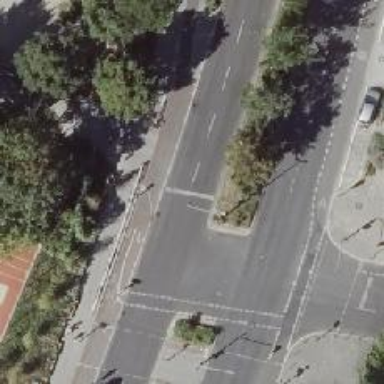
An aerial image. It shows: Road with traffic signals.